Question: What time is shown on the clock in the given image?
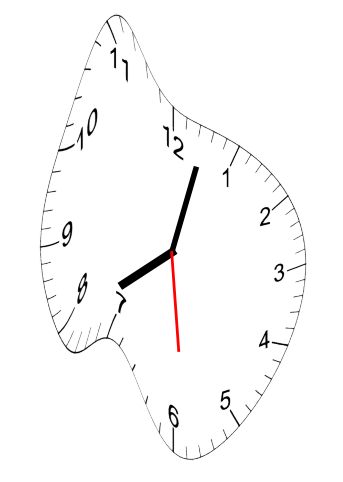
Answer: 08:02:29